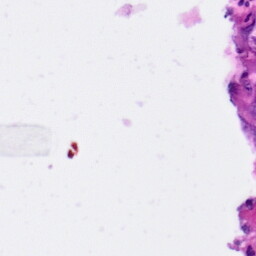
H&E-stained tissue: Pancreatic